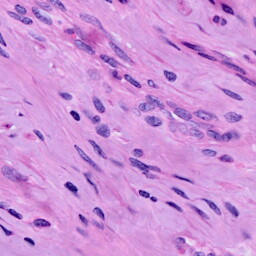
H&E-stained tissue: Cervix